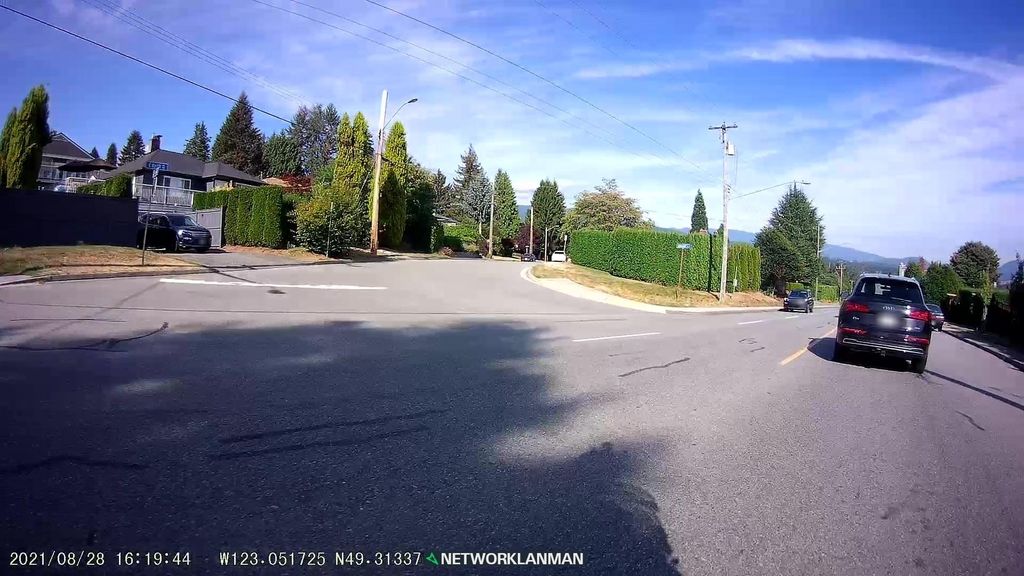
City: vancouver